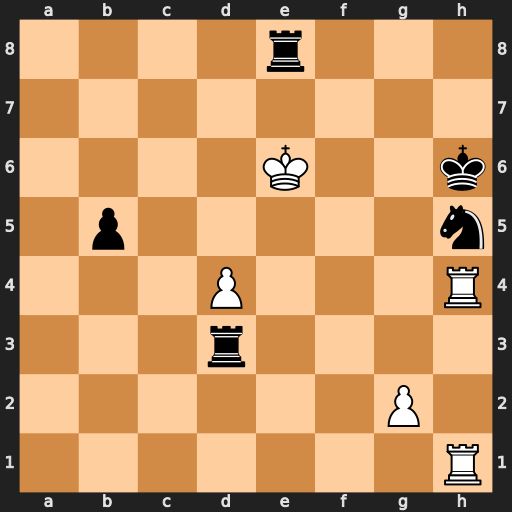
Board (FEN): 4r3/8/4K2k/1p5n/3P3R/3r4/6P1/7R
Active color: w
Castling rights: -
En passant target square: -
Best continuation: Kf7 Re7+ Kxe7